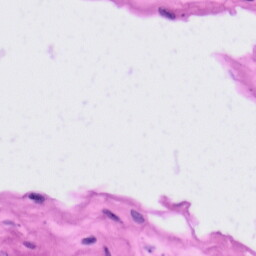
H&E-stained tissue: Tonsil